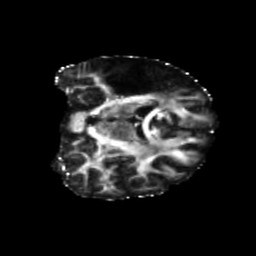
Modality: FA
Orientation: coronal
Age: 36
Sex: female
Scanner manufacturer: siemens
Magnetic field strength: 3 T
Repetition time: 5.47 s
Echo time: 0.0854 s